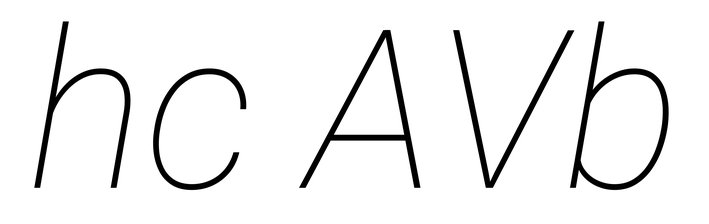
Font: Roboto-Italic_Thin_Italic